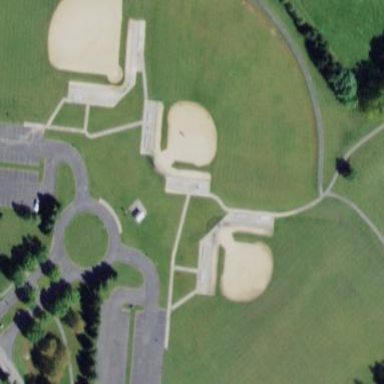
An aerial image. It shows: Baseball pitch for leisure and sports activities.